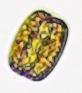
Label: Akashiwo